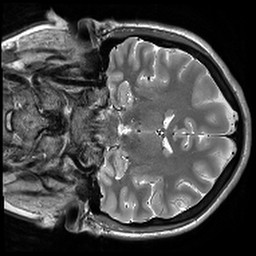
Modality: T2w
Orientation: coronal
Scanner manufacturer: siemens
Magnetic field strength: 3 T
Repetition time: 9.86 s
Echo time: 0.05 s